Question: I am developing an ASP.Net based application using JQGrid.
During development I am facing label alignment issue in jqgrid when ever opening Add/Edit form.
## Below are my code snipped:
'''
jQuery(function () {
$.extend(true, $.jgrid.edit, {
recreateForm: true,
beforeShowForm: function ($form) {
$form.closest(".ui-jqdialog").position({
of: window,
my: "center center",
at: "center center"
});
}
});
jQuery("#listTable").jqGrid({
url: 'JQGridHandler.ashx',
datatype: 'json',
mtype: 'GET',
colNames: ['DemandId', 'Account', 'POC', 'COE', 'Type', 'Location', 'OppotunityName', 'Designation', 'Experience', 'ExpectedRole', 'PrimarySkill', 'SecondarySkill', 'OtherSkill', 'RequiredDate', 'EndDate', 'Probable %', 'CriticalFlag', 'AssignedFlag', 'ConfidenceFactor', 'HiringSO', 'SOId', 'Comments', "# of Positions"],
colModel: [
{ name: 'DemandId', index: 'DemandId', width: '5%', align: 'center', sortable: true, resizable: true, editable: true, editoptions: { readonly: true }, formoptions: { rowpos: 1, colpos: 1} },
{ name: 'AccountName', index: 'AccountName', width: '10%', sortable: true, resizable: true, formoptions: { rowpos: 1, colpos: 2 }, editable: true, editrules: { required: true }, edittype: 'select', editoptions: { value: { 0: '', 1: 'ASTRA ZENECA', 2: 'GSK'}} },
{ name: 'AccountPOC', index: 'AccountPOC', width: '5%', sortable: true, resizable: true, editable: true, editrules: { required: true }, formoptions: { rowpos: 1, colpos: 3, elmsuffix: "(<span class='mystar' style='color:red'>*</span>)"} },
{ name: 'COE', index: 'COE', width: '5%', sortable: true, resizable: true, formoptions: { rowpos: 2, colpos: 1 }, editable: true, editrules: { required: true} },
{ name: 'DemandType', index: 'DemandType', width: '5%', sortable: true, resizable: true, formoptions: { rowpos: 2, colpos: 2 }, editable: true, editrules: { required: true} },
{ name: 'Location', index: 'Location', width: '5%', sortable: true, resizable: true, editable: true, formoptions: { rowpos: 2, colpos: 3 }, editable: true, editrules: { required: true} },
{ name: 'OppotunityName', index: 'OppotunityName', width: '5%', sortable: true, resizable: true, formoptions: { rowpos: 3, colpos: 1 }, editable: true, editrules: { required: true} },
{ name: 'Designation', index: 'Designation', width: '5%', sortable: true, resizable: true, formoptions: { rowpos: 3, colpos: 2 }, editable: true, editrules: { required: true} },
{ name: 'Experience', index: 'Experience', width: '5%', sortable: true, resizable: true, search: false, formoptions: { rowpos: 3, colpos: 3 }, editable: true, editrules: { required: true} },
{ name: 'ExpectedRole', index: 'ExpectedRole', width: '5%', sortable: true, resizable: true, editable: true, formoptions: { rowpos: 4, colpos: 1} },
{ name: 'PrimarySkill', index: 'PrimarySkill', width: '5%', sortable: true, resizable: true, formoptions: { rowpos: 4, colpos: 2 }, editable: true, editrules: { required: true} },
{ name: 'SecondarySkill', index: 'SecondarySkill', width: '5%', sortable: true, resizable: true, formoptions: { rowpos: 4, colpos: 3 }, editable: true },
{ name: 'OtherSkill', index: 'OtherSkill', width: '5%', sortable: true, resizable: true, formoptions: { rowpos: 5, colpos: 1 }, editable: true },
{ name: 'RequiredDate', index: 'RequiredDate', width: '5%', sortable: true, resizable: true, formoptions: { rowpos: 5, colpos: 2 }, editable: true, "formatter": "date", "formatoptions": { "srcformat": "Y-m-d H:i:s", "newformat": "m\/d\/Y" }, "editoptions": { "dataInit": function (el) { setTimeout(function () { if (jQuery.ui) { if (jQuery.ui.datepicker) { jQuery(el).after('<button>Calendar</button>').next().button({ icons: { primary: 'ui-icon-calendar' }, text: false }).css({ 'font-size': '75%' }).click(function (e) { jQuery(el).datepicker('show'); return false; }); jQuery(el).datepicker({ "disabled": false, "dateFormat": "dd\/mm\/yy" }); jQuery('.ui-datepicker').css({ 'font-size': '75%' }); } } }, 100); } }, editrules: { required: true} },
{ name: 'EndDate', index: 'EndDate', width: '5%', sortable: true, resizable: true, formoptions: { rowpos: 5, colpos: 3 }, editable: true, "formatter": "date", "formatoptions": { "srcformat": "Y-m-d H:i:s", "newformat": "m\/d\/Y" }, "editoptions": { "dataInit": function (el) { setTimeout(function () { if (jQuery.ui) { if (jQuery.ui.datepicker) { jQuery(el).after('<button>Calendar</button>').next().button({ icons: { primary: 'ui-icon-calendar' }, text: false }).css({ 'font-size': '75%' }).click(function (e) { jQuery(el).datepicker('show'); return false; }); jQuery(el).datepicker({ "disabled": false, "dateFormat": "dd\/mm\/yy" }); jQuery('.ui-datepicker').css({ 'font-size': '75%' }); } } }, 100); } } },
{ name: 'ProbablePercentage', index: 'ProbablePercentage', width: '5%', sortable: true, resizable: true, formoptions: { rowpos: 6, colpos: 1 }, editable: true },
{ name: 'CriticalFlag', index: 'CriticalFlag', width: '5%', sortable: true, resizable: true, formoptions: { rowpos: 6, colpos: 2 }, editable: true },
{ name: 'AssignedFlag', index: 'AssignedFlag', width: '5%', sortable: true, resizable: true, formoptions: { rowpos: 6, colpos: 3 }, editable: true },
{ name: 'ConfidenceFactor', index: 'ConfidenceFactor', width: '5%', sortable: true, resizable: true, formoptions: { rowpos: 7, colpos: 1 }, editable: true },
{ name: 'HiringSO', index: 'HiringSO', width: '5%', sortable: true, resizable: true, formoptions: { rowpos: 7, colpos: 2 }, editable: true },
{ name: 'HiringSOId', index: 'HiringSOId', width: '5%', sortable: true, resizable: true, formoptions: { rowpos: 7, colpos: 3 }, editable: true },
{ name: 'Comments', index: 'Comments', width: '5%', sortable: false, resizable: true, formoptions: { rowpos: 8, colpos: 1 }, editable: true, edittype: "textarea", editoptions: { rows: "5", cols: "19"} },
{ name: 'QTY', index: 'QTY', editable: true, hidden: true, formoptions: { rowpos: 8, colpos: 2 }, editrules: { edithidden: true }, editoptions: { defaultValue: '1'} }
],
width: '1170',
height: '500',
loadonce: true,
pager: '#pagerDiv',
gridview: true,
rowNum: 10,
rowList: [10, 20, 30],
rowTotal: 500,
sortorder: 'desc',
viewrecords: true,
caption: 'Latest Demands',
emptyrecords: "No records to view",
loadtext: "Loading...",
refreshtext: "Refresh",
refreshtitle: "Reload Grid",
loadComplete: loadCompleteHandler
});
jQuery("#listTable").jqGrid('filterToolbar', {
stringResult: true,
searchOnEnter: false,
defaultSearch: 'cn'
}); /* search strategy meaning: contains */
jQuery("#listTable").jqGrid('navGrid', '#pagerDiv',
{
refresh: true, add: true, addtext: "Add", edit: true, edittext: "Edit", del: true, deltext: "Delete"
},
{ width: 800, height: 330, recreateForm: true },
{ width: 800, height: 330, recreateForm: true },
{}
);
});
'''
## Issue:
Here "# of Positions" label is not aligned with its textbox.

So, please help me out.
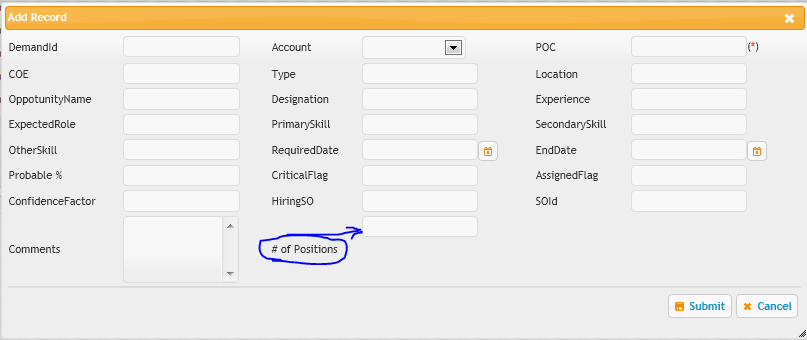
Answer: Try to add the line
'''
$form.find("#tr_Comments .CaptionTD").css({verticalAlign: "top", paddingTop: ".5em"});
'''
in 'beforeShowForm' to have other alignment as for "Comments".